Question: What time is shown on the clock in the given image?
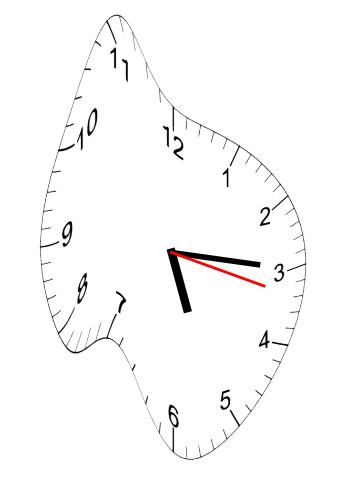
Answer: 05:15:17